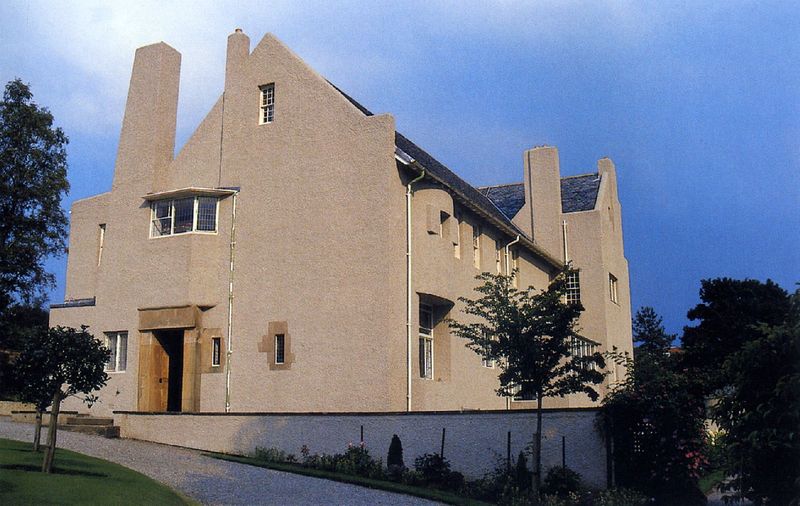
Titel: Helensburgh, Hill House
Künstler: Charles Rennie Mackintosh
Standort: Helensburgh (EU - GB - Schottland)
Schlagwörter: baum, blau, himmel, bäume, grün, blumen, braun, fenster, tür, dach, haus, park, rose, rosen, weg, architektur, stamm, pflanzen, kamin, rund, schornstein, garten, fassade, mauer, treppe, foto, erker, eckig, regenrinne, villa, sandstein, bau, wintergarten, dachrinne, fesnter, bauwerk, neubau, fallrohr, 1910, dachkennel